Platform: macOS
Application: Chrome
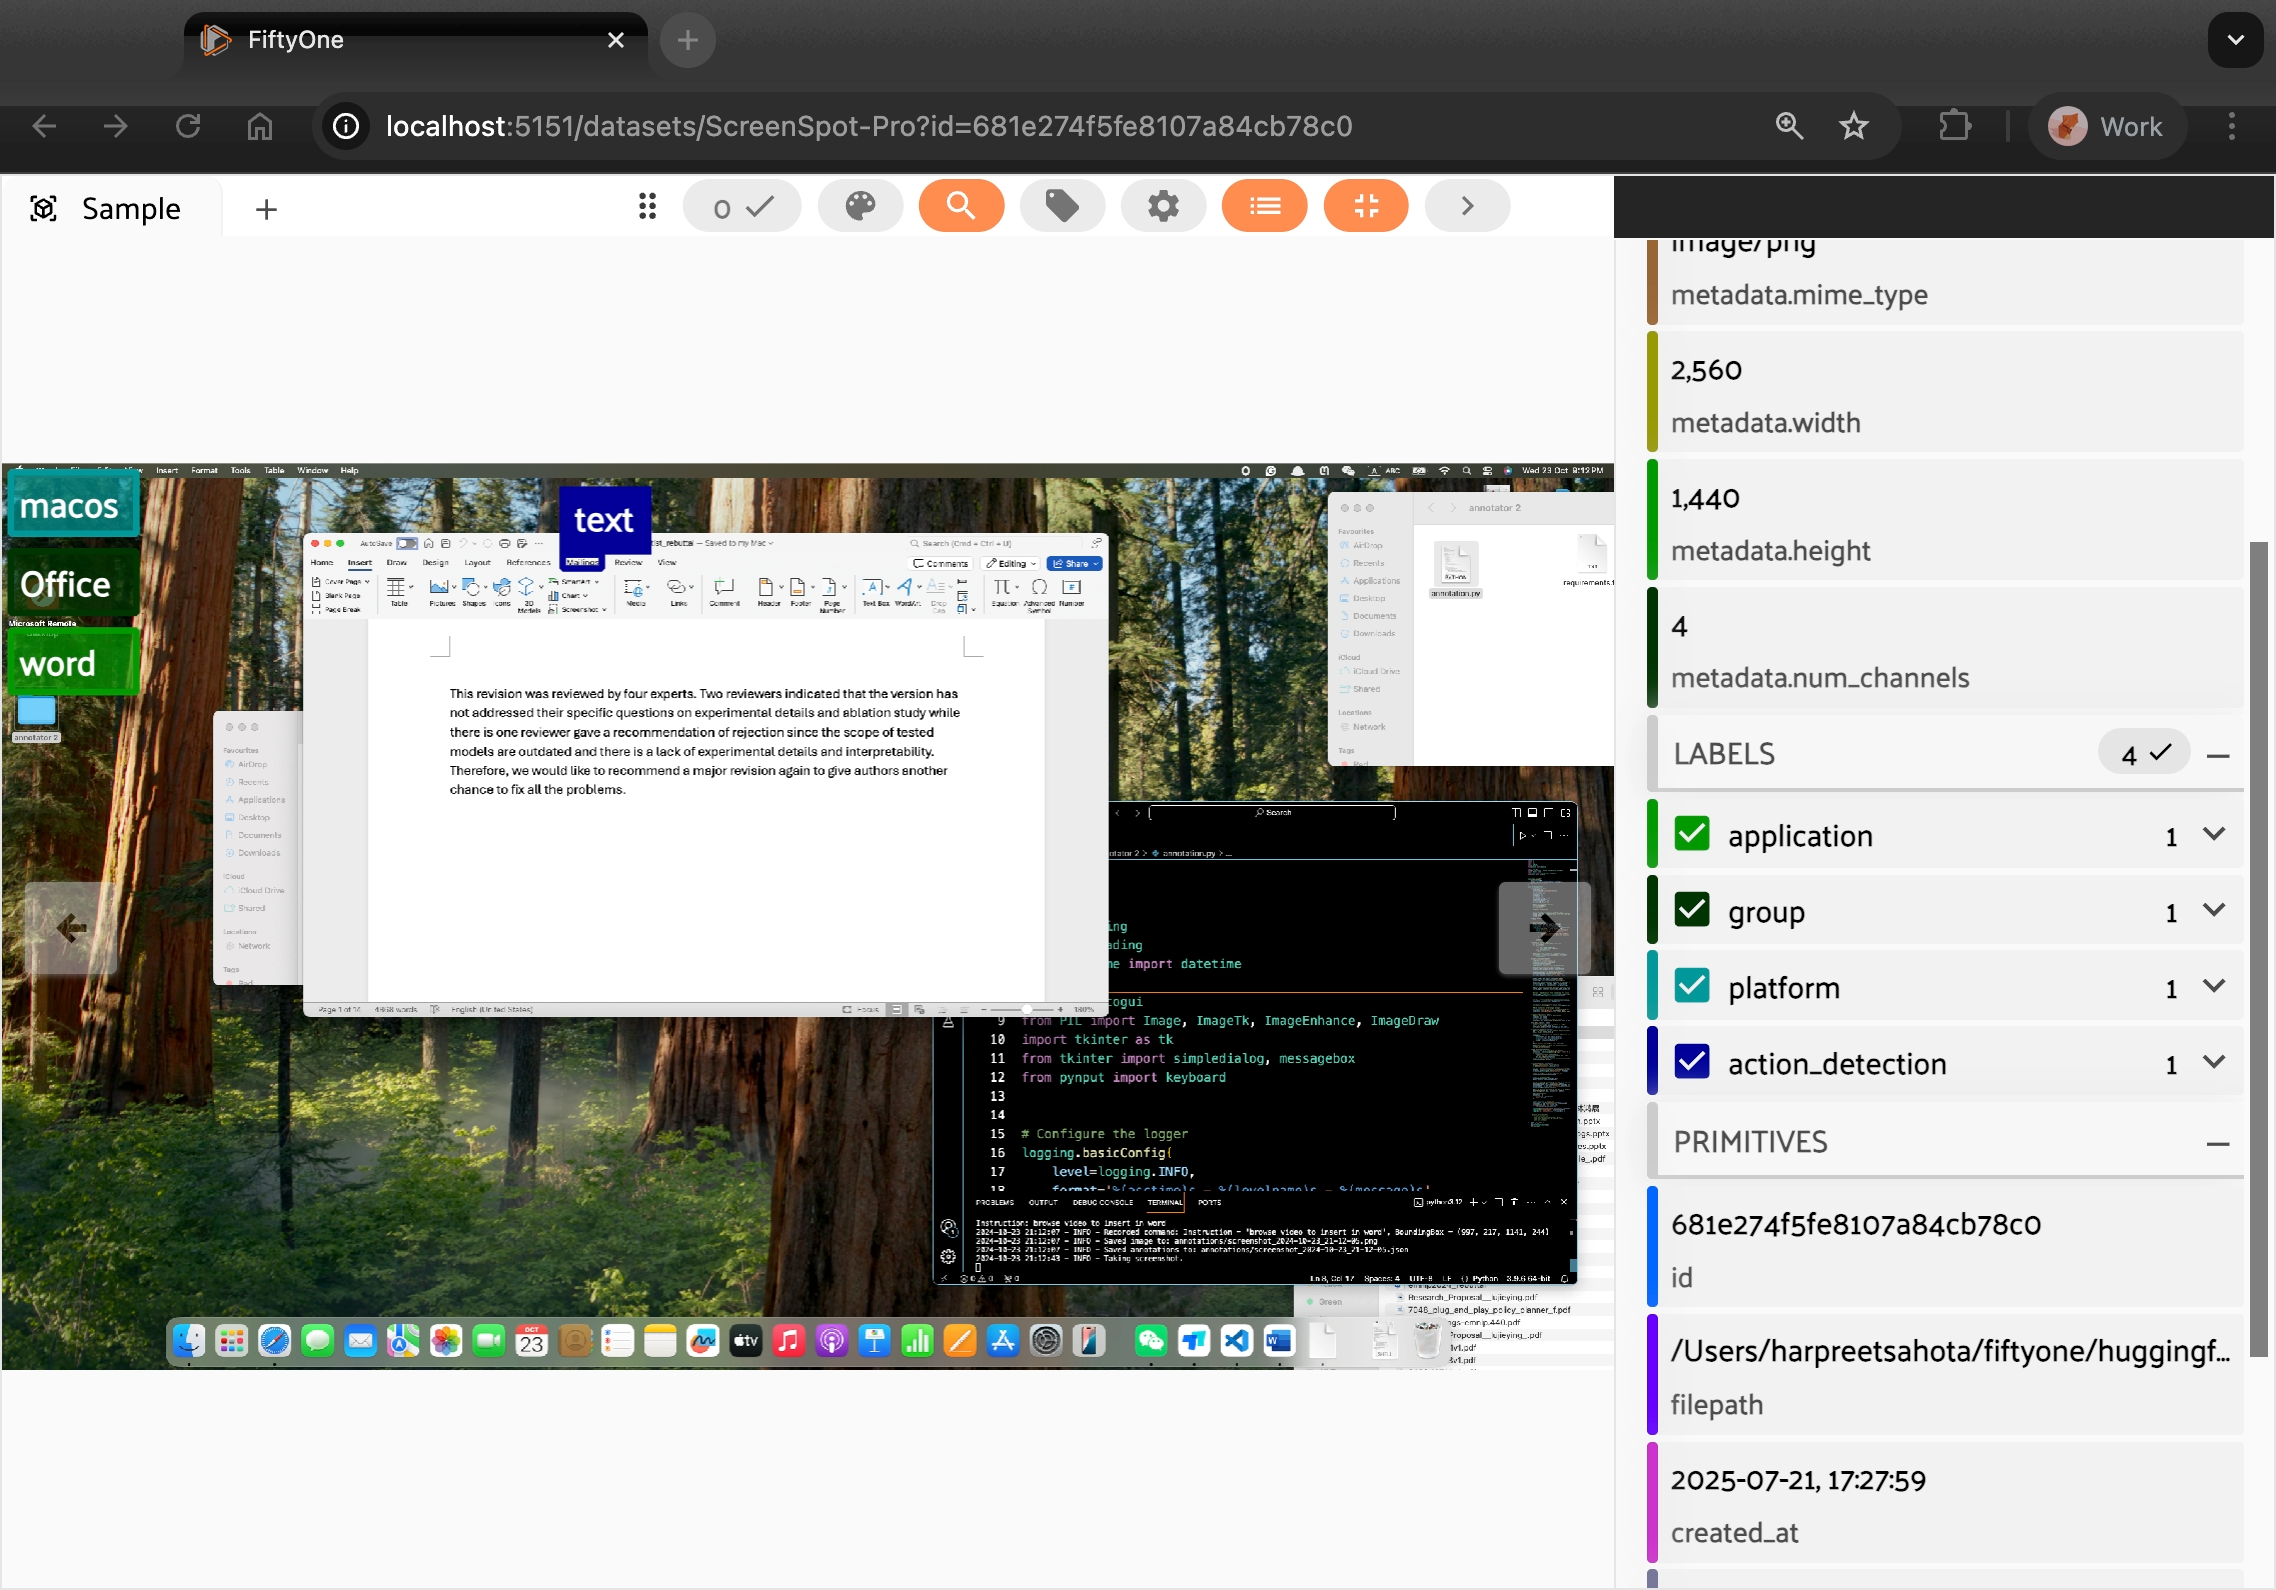
task_description: Exit full screen mode
action_type: click
element_info: Icon
steps_since_start: 1

task_description: Scroll up on the sample modal sidebar
action_type: click
element_info: Slider
steps_since_start: 1

task_description: Scroll to the top of the sample modal sidebar
action_type: click
element_info: Slider
steps_since_start: 1

task_description: Scroll down on the sample modal sidebar
action_type: click
element_info: Slider
steps_since_start: 1

task_description: Scroll to the bottom of the sample modal sidebar
action_type: click
element_info: Slider
steps_since_start: 1

task_description: Where can I find the number of application labels on this sample?
action_type: hover
element_info: Text
steps_since_start: 1

task_description: Where can I find the number of group labels on this sample?
action_type: hover
element_info: Text
steps_since_start: 1

task_description: Where can I find the number of platform labels on this sample?
action_type: hover
element_info: Menu Item
steps_since_start: 1

task_description: Where can I find the number of action_detection labels on this sample?
action_type: hover
element_info: Text
steps_since_start: 1

task_description: Hide the sidebar from the modal
action_type: click
element_info: Icon
steps_since_start: 1

task_description: Where can I find the number of labels on this sample?
action_type: hover
element_info: Text
steps_since_start: 1

task_description: How do I navigate to the previous sample?
action_type: click
element_info: Icon
steps_since_start: 1

task_description: How can I navigate to the next sample?
action_type: click
element_info: Icon
steps_since_start: 1
task_description: Locate the sidebar in the modal
action_type: hover
element_info: Menu Item
steps_since_start: 1